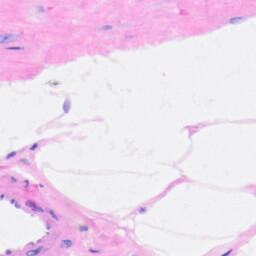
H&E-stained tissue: Heart